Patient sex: M
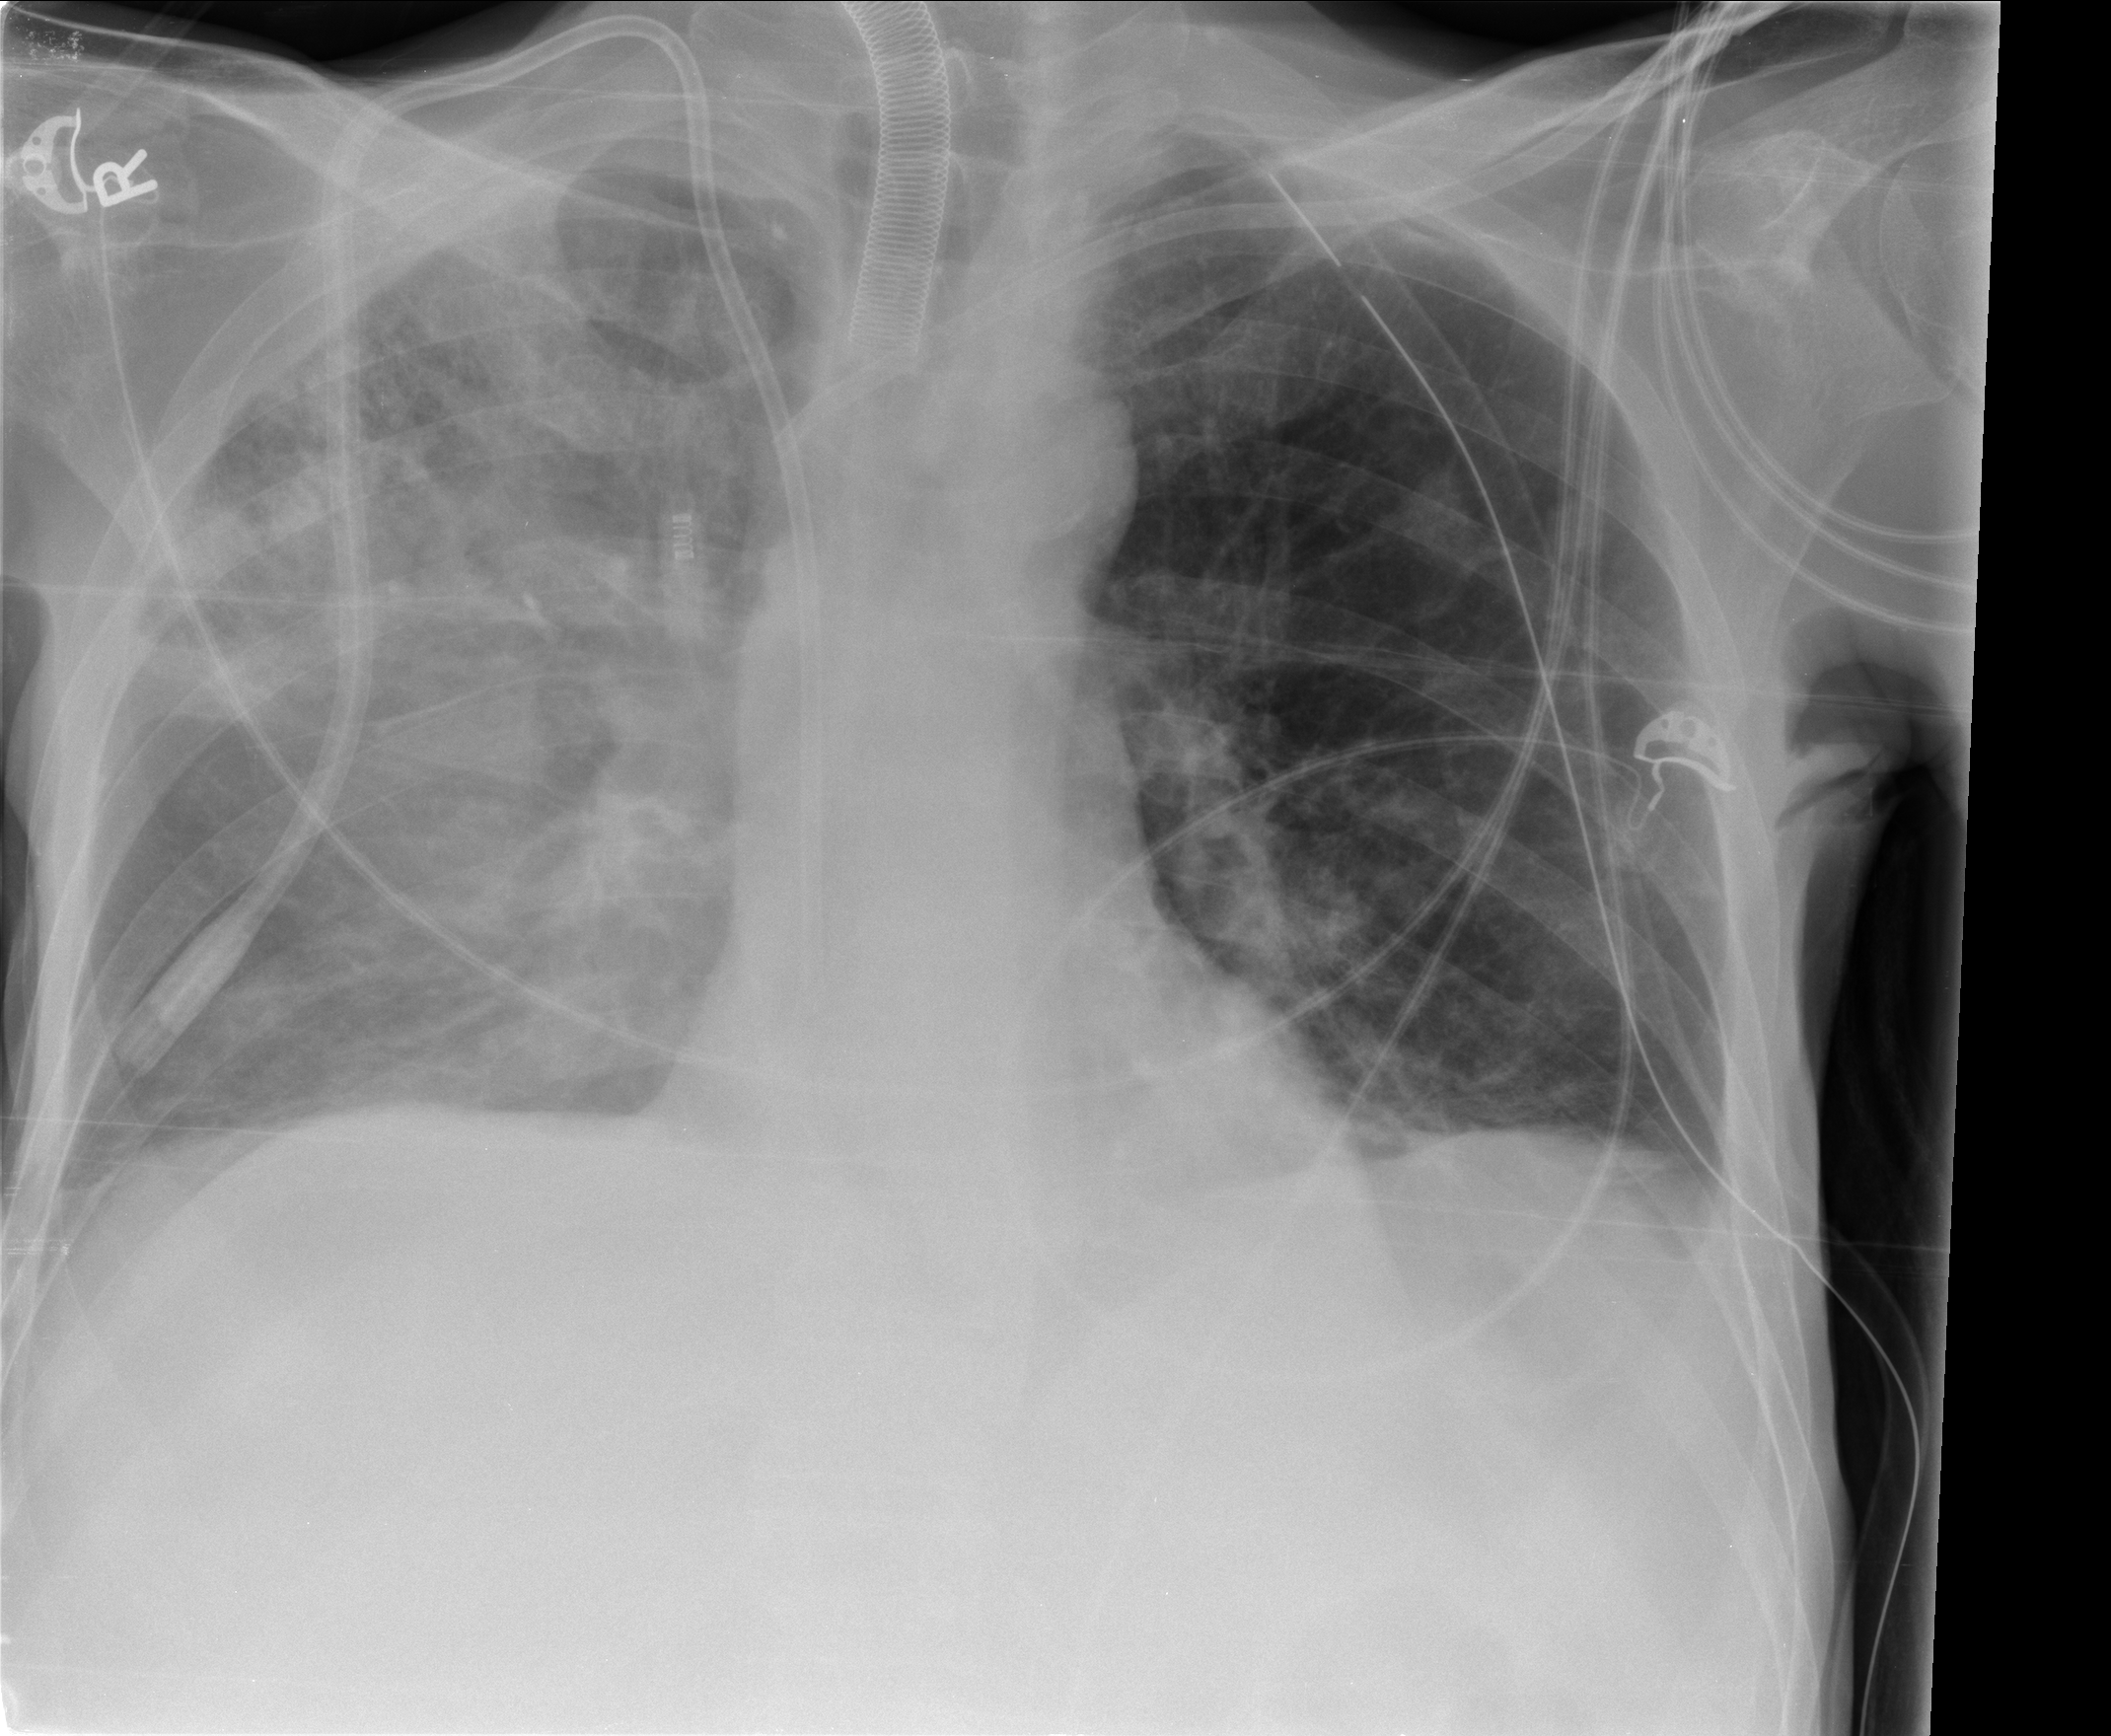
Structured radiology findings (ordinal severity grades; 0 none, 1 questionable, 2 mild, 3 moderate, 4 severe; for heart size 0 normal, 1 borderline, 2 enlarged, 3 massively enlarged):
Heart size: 0
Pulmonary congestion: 0
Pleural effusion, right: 2
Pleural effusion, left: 0
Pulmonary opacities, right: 3
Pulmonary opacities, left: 0
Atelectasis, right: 3
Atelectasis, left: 2